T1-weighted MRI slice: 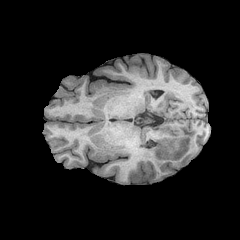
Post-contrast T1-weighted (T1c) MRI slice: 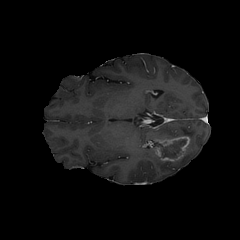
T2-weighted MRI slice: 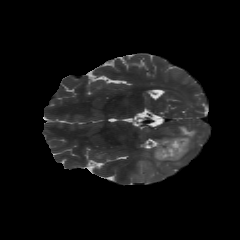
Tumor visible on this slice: yes